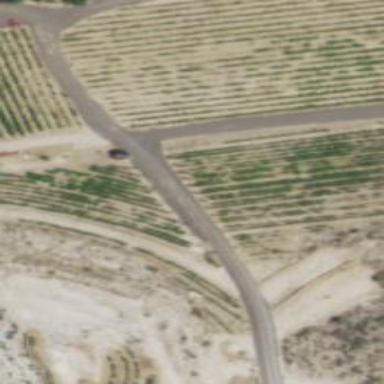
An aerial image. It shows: Vineyard growing grapes.